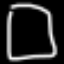
Label: square